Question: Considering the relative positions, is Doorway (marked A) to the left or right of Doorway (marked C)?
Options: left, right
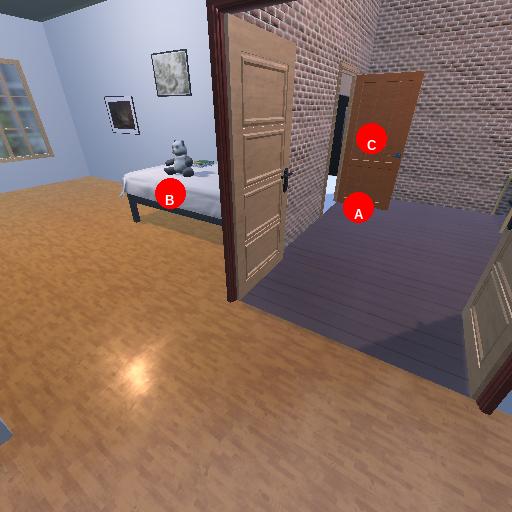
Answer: left